Question:
I want to 'require_once()' 'dbconnect.php' in 'register.php' . How do I do that? I tried 'require_once('../dbconnect.php')' but that does not work (though it does work at the 'register' level.
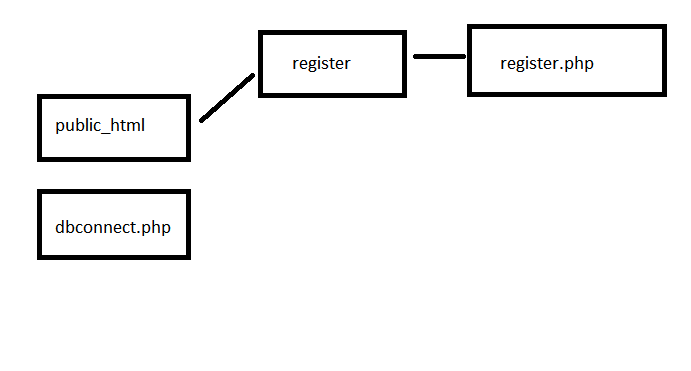
Answer: '''
require_once("../../dbconnect.php");
'''